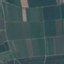
Land use / land cover: PermanentCrop